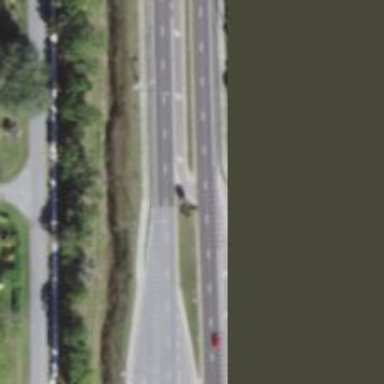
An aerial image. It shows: Asphalt road with secondary link designation.